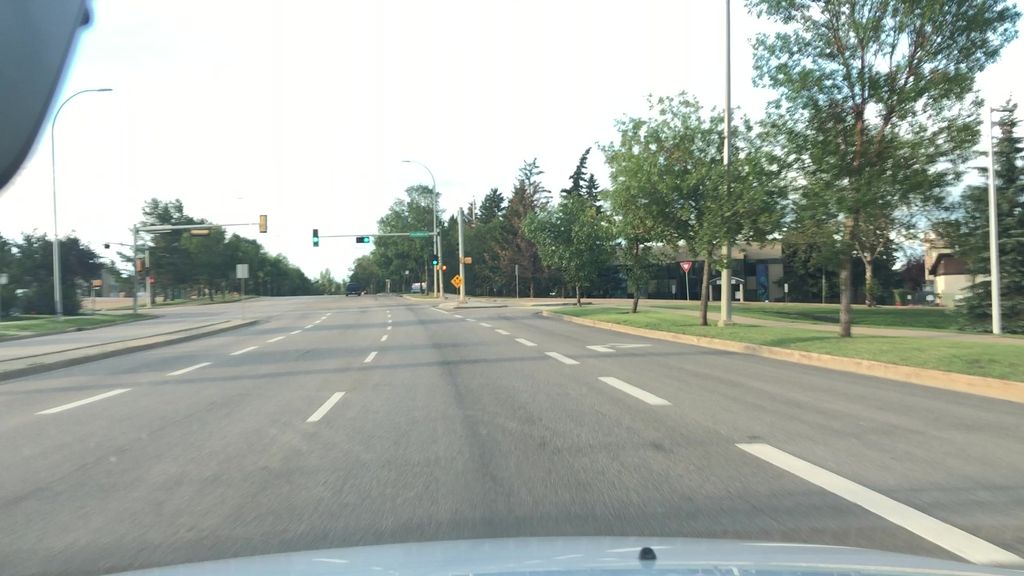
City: edmonton